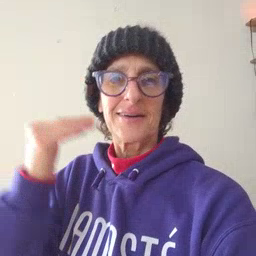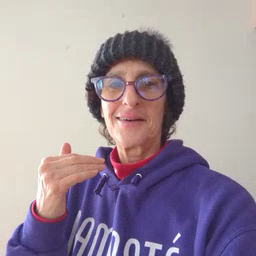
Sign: head